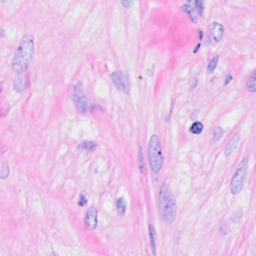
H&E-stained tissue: Breast